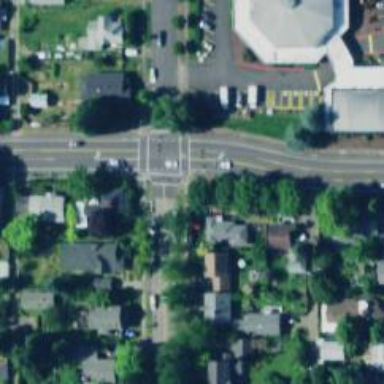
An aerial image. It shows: Solid stop line on the road.